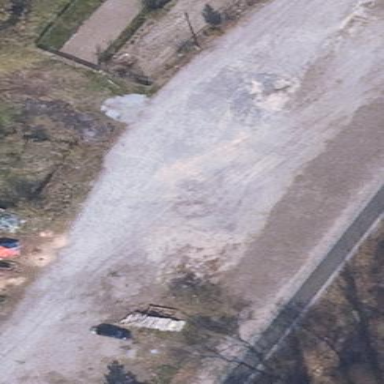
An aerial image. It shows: Unpaved street side parking area.